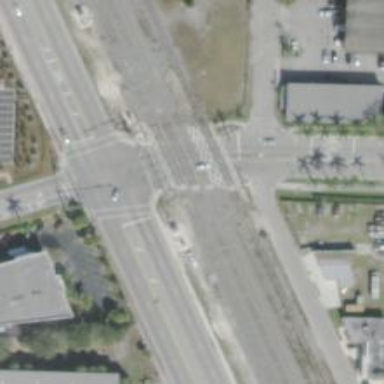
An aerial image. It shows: Crossing for the railway.